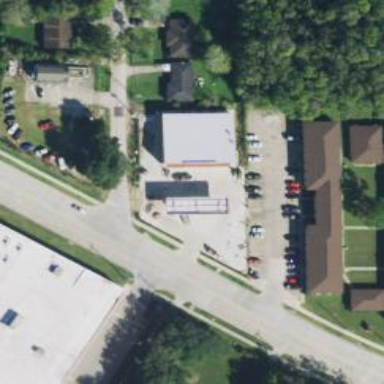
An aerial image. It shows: Convenience shop.